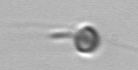
Label: flagellate